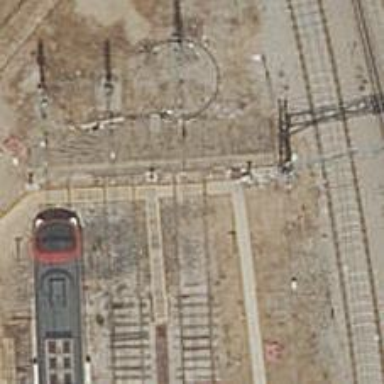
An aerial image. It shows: Railway buffer stop.